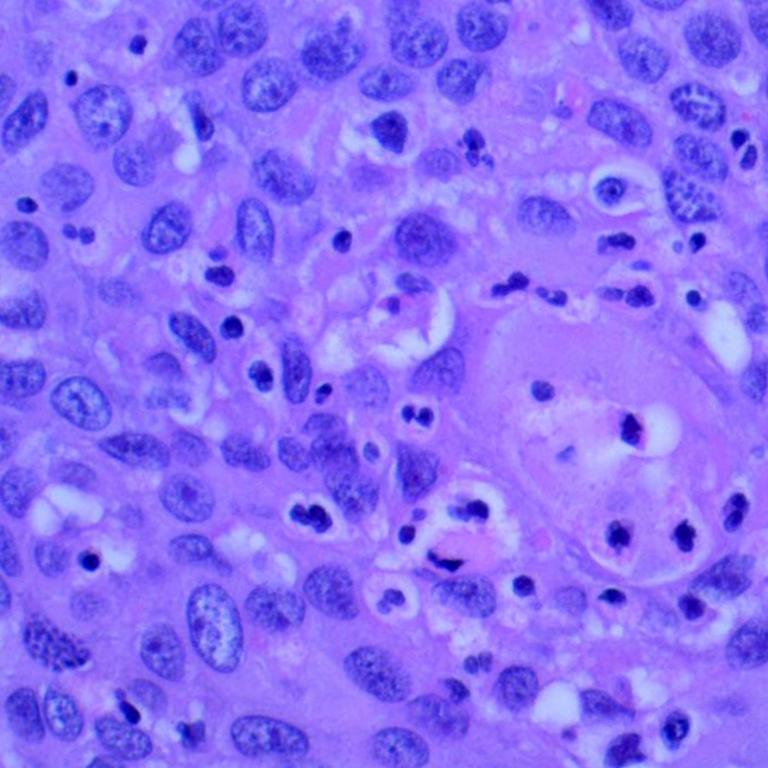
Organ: lung
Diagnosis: squamous carcinomas